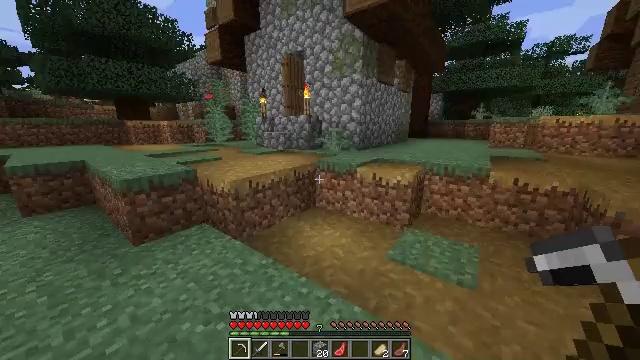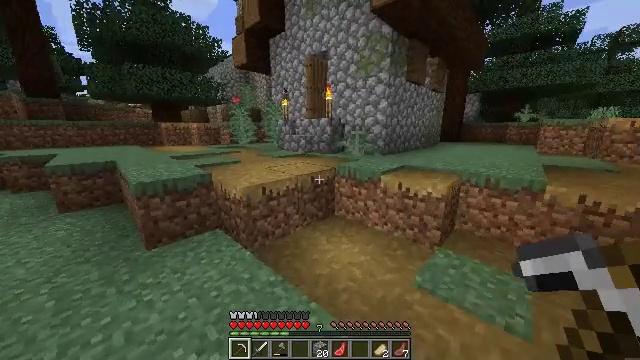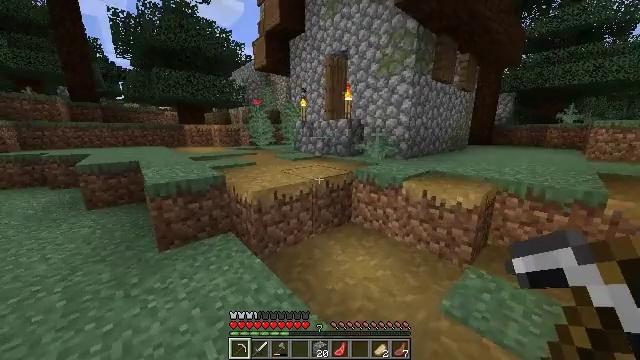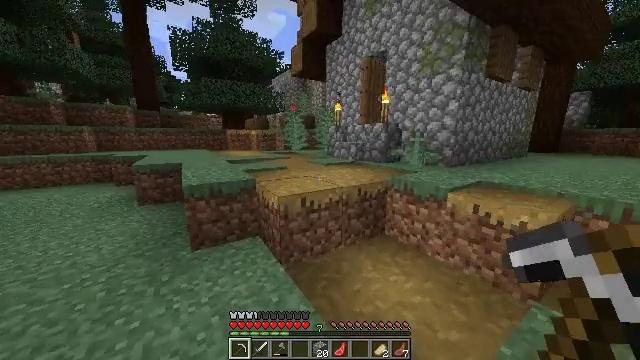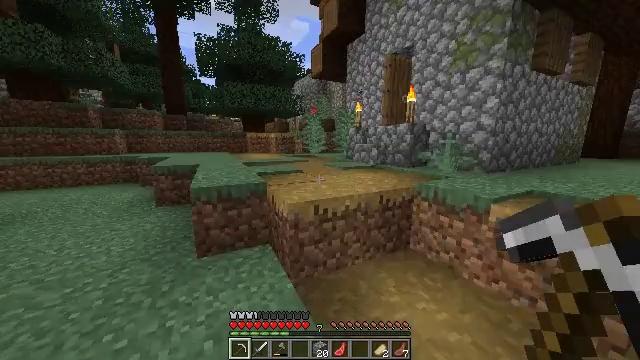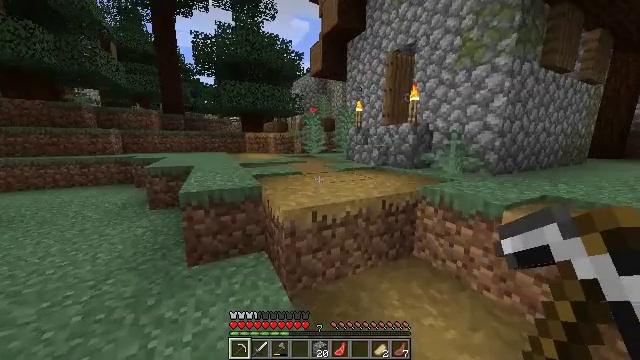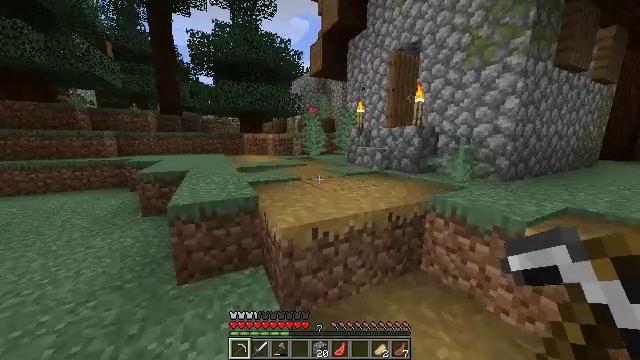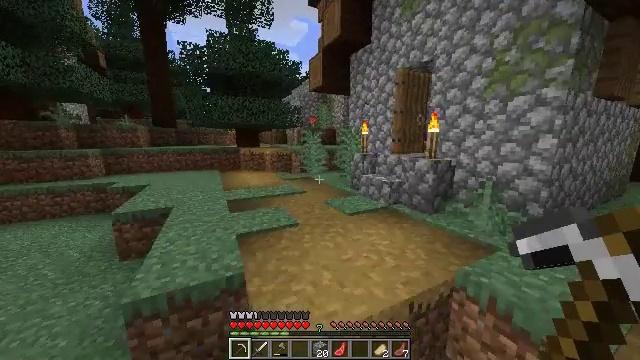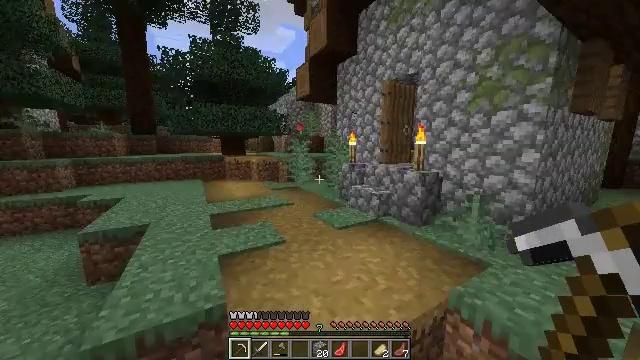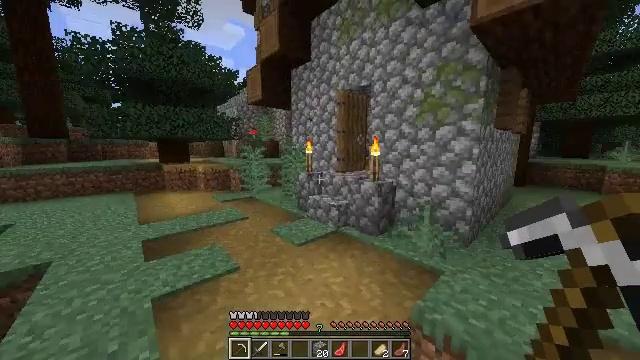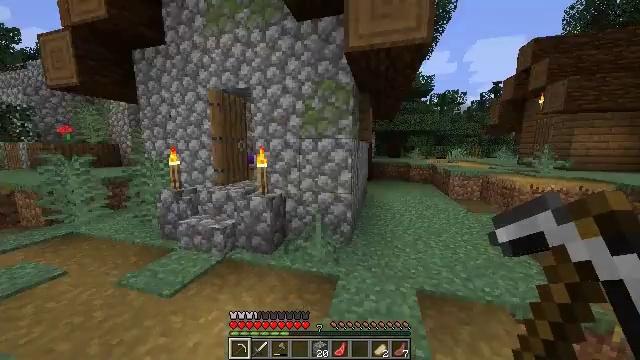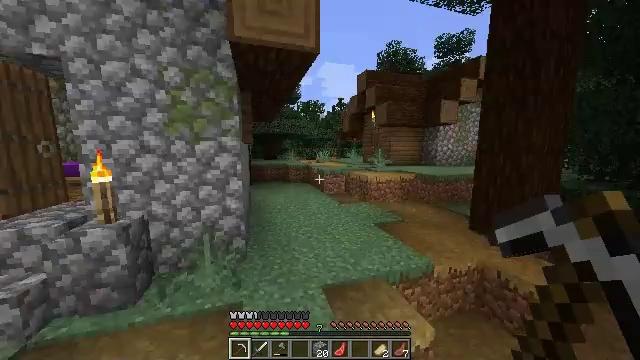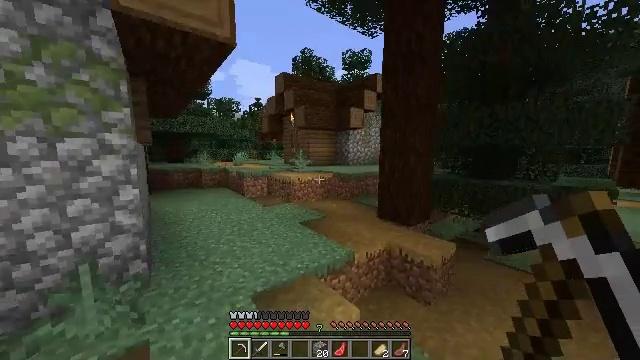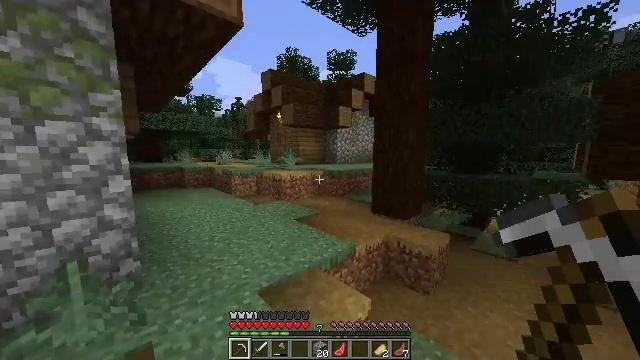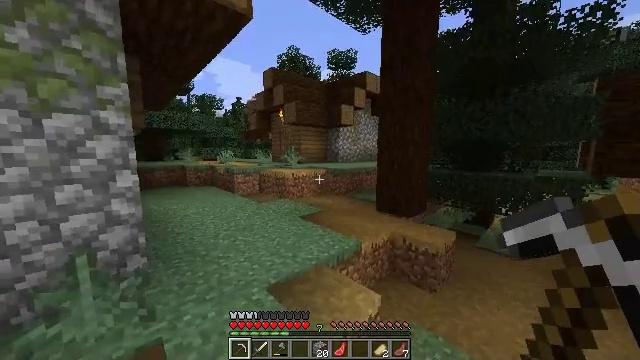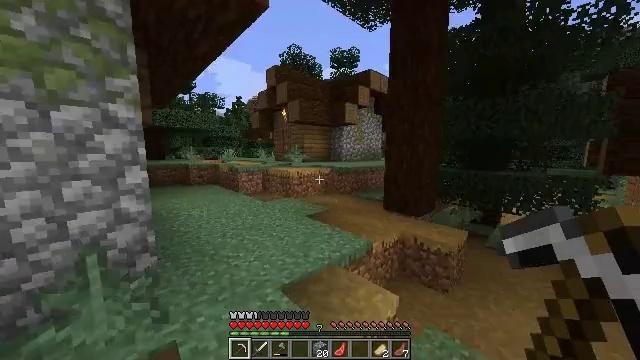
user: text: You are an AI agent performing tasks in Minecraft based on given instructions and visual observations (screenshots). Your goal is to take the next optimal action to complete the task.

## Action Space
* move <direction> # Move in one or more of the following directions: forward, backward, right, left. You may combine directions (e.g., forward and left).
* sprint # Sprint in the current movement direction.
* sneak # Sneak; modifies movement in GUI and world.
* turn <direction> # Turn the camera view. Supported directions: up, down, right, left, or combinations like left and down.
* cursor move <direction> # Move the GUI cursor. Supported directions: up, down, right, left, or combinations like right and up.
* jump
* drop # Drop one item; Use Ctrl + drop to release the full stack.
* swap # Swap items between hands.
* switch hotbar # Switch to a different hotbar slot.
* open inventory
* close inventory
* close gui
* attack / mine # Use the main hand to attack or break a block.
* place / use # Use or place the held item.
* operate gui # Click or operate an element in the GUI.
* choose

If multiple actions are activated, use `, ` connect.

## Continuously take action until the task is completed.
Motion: motion action
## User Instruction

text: Make a baked potato using a furnace.
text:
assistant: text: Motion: move forward, sprint, turn left
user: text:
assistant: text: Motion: move forward, sprint, turn left
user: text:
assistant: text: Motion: move forward, sprint, turn left and up
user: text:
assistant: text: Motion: move forward, sprint, turn left
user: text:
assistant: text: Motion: move forward, sprint
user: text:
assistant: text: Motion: move forward, sprint, jump
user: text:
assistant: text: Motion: move forward, sprint, jump
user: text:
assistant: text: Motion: move forward, sprint, turn right and up, jump
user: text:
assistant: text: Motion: move forward, sprint, turn right, jump
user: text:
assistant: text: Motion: move forward, sprint, turn right
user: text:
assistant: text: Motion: move forward, sprint, turn right
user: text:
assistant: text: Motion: move forward, sprint, turn right
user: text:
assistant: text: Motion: move forward, sprint, turn right
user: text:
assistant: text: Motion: move forward, sprint
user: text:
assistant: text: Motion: move forward, sprint
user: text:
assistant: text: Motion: move forward, sprint
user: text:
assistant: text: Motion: move forward, sprint, jump
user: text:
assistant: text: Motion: move forward, sprint, jump
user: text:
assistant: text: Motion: move forward, sprint, jump
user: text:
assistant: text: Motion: move forward, sprint, jump
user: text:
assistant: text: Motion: move forward, sprint, jump
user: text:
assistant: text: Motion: move forward, sprint, jump
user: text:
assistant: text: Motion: move forward, sprint, jump
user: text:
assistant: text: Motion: move forward, sprint, jump
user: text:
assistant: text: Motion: move forward, sprint
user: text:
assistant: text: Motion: move forward, sprint
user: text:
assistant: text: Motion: move forward, sprint
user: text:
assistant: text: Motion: move forward, sprint
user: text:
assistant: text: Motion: move forward, sprint
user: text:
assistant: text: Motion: move forward and move left, sprint